Field crop: maize
Growth stage: 2
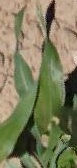
Species: maize